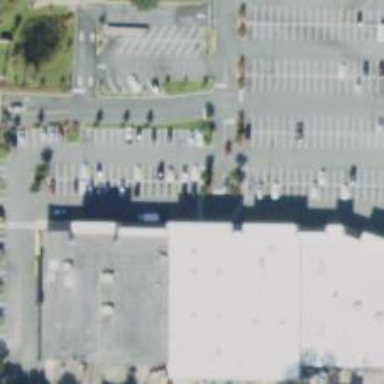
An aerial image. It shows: Parking space is available.